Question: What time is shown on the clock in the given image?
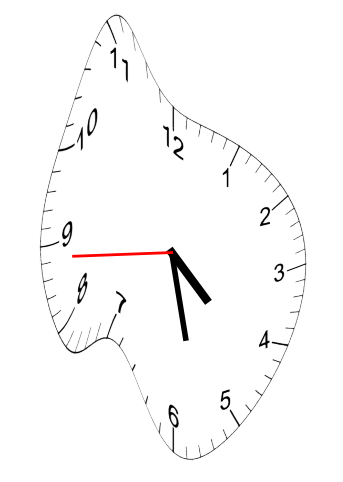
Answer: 04:27:44